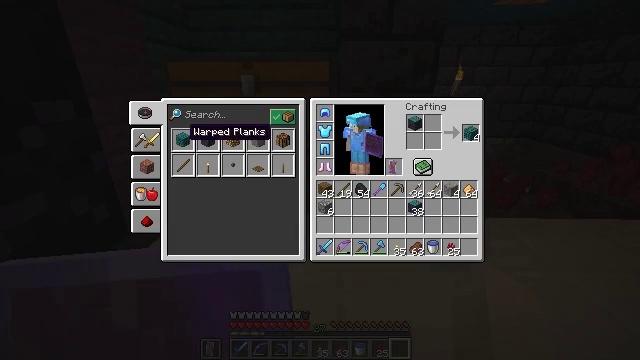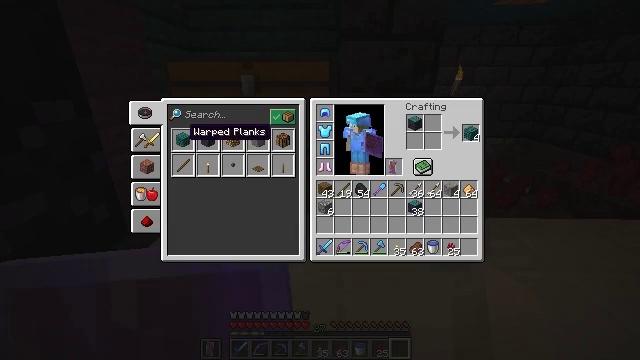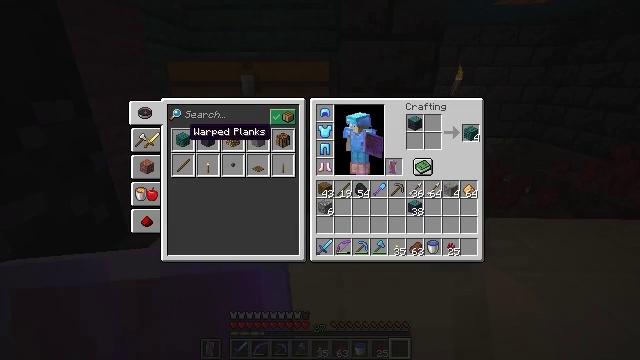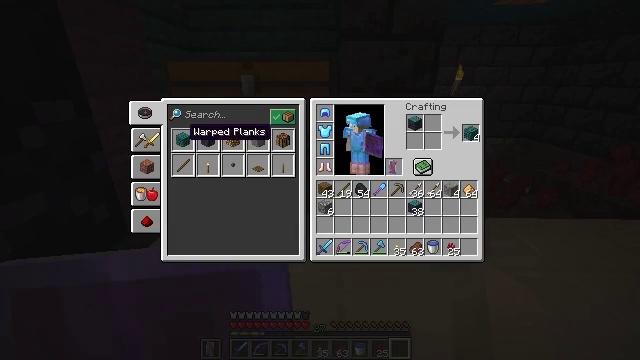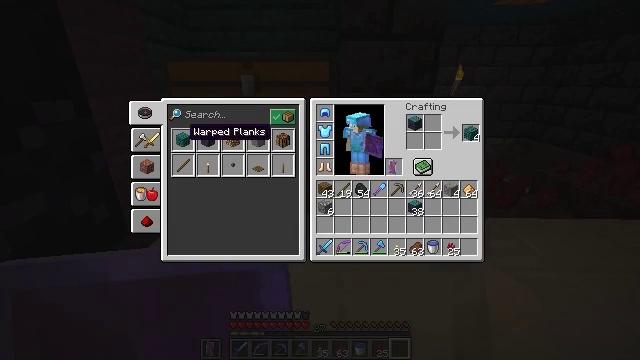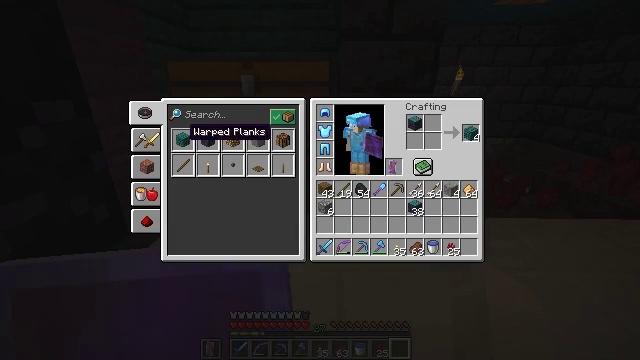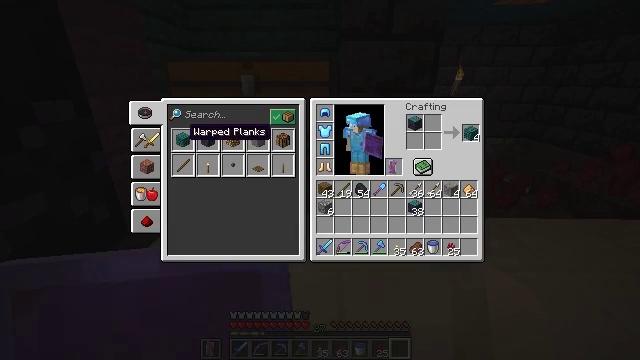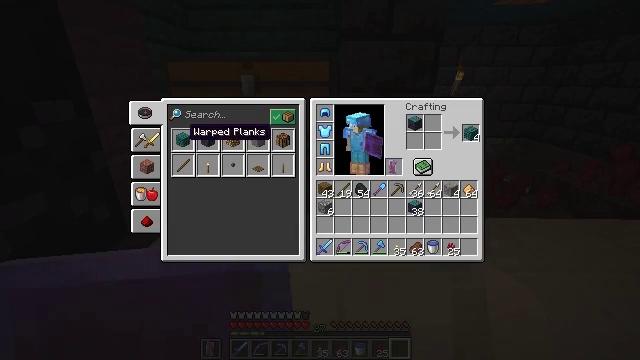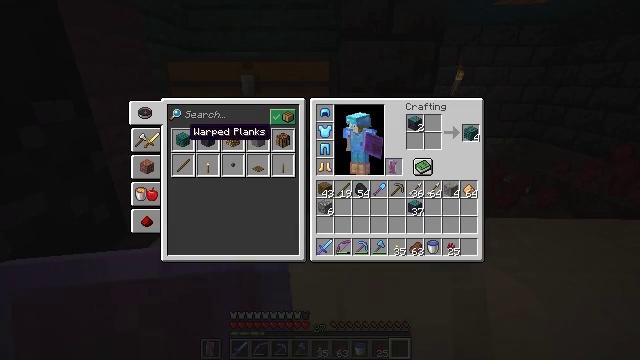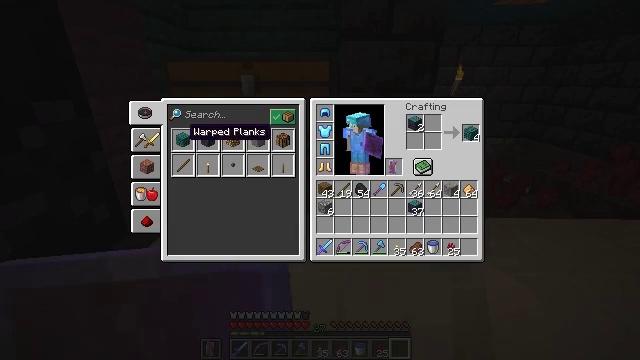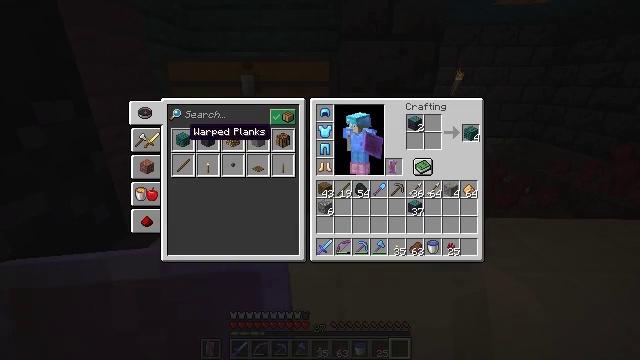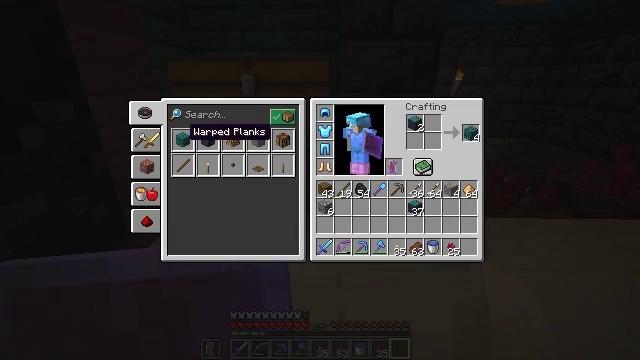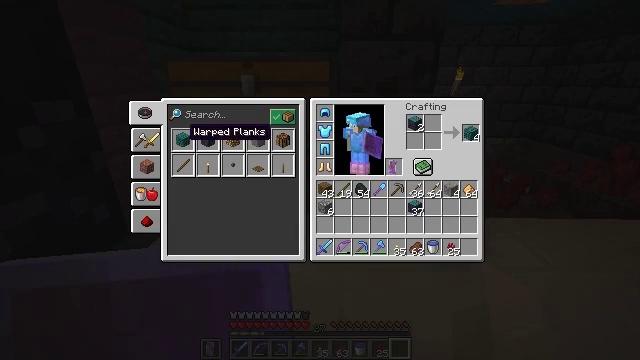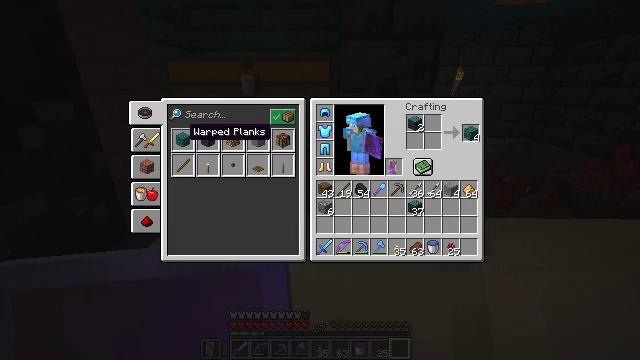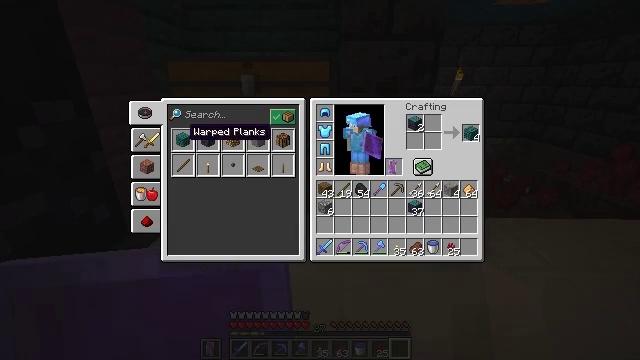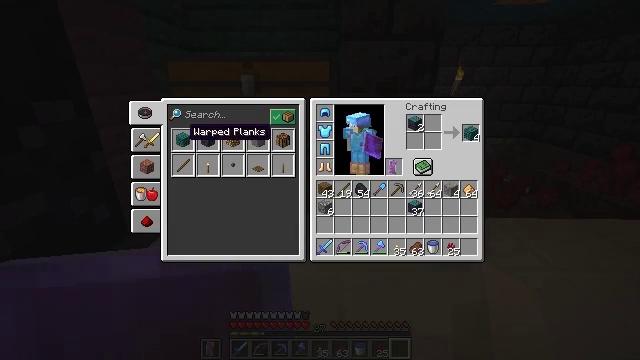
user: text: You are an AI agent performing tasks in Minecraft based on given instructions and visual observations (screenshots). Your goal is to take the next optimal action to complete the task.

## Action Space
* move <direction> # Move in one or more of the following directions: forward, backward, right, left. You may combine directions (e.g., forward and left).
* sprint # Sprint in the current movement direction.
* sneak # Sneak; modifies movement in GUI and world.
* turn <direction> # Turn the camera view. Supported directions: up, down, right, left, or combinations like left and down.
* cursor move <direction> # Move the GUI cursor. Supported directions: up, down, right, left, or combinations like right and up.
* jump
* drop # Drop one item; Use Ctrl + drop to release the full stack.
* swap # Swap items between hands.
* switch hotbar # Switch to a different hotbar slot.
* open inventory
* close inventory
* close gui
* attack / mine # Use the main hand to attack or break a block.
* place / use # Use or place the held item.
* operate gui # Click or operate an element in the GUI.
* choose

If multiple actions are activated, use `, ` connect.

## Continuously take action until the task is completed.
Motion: motion action
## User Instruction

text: Interact with the crafting table to convert a warped stem into warped planks.
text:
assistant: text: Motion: no_op
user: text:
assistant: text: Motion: operate gui
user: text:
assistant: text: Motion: operate gui
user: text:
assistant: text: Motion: no_op
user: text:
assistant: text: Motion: no_op
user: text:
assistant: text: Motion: no_op
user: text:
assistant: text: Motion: no_op
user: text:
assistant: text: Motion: no_op
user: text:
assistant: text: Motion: no_op
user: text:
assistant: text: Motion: no_op
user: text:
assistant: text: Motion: operate gui
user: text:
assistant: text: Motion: operate gui
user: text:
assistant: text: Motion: no_op
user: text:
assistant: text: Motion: no_op
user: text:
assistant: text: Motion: no_op
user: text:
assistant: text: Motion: no_op
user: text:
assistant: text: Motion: no_op
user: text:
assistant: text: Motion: no_op
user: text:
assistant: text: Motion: operate gui
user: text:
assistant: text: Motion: operate gui
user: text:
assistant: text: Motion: no_op
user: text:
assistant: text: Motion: no_op
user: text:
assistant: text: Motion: no_op
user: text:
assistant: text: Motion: no_op
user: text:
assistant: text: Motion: no_op
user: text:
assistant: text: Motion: no_op
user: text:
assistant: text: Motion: no_op
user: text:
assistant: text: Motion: no_op
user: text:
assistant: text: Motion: no_op
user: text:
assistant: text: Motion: no_op